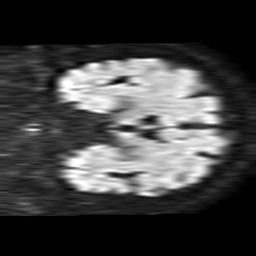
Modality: TRACE
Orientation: coronal
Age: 82
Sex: male
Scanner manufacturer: philips
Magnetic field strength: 1.5 T
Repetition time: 3.392 s
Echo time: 0.06899 s